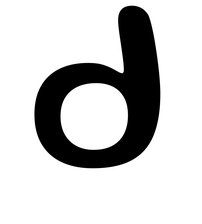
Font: Gluten_Regular